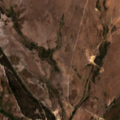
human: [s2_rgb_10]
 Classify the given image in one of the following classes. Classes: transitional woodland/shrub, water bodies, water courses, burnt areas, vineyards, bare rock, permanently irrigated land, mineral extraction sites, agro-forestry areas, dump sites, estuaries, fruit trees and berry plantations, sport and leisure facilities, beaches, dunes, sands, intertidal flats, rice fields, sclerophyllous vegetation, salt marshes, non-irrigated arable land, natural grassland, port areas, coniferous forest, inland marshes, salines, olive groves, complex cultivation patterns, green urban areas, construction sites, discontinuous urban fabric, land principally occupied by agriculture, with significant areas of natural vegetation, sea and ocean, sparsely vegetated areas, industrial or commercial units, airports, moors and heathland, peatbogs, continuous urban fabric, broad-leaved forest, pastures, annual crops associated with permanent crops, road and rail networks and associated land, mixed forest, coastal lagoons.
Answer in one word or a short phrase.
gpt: pastures, complex cultivation patterns, broad-leaved forest, transitional woodland/shrub